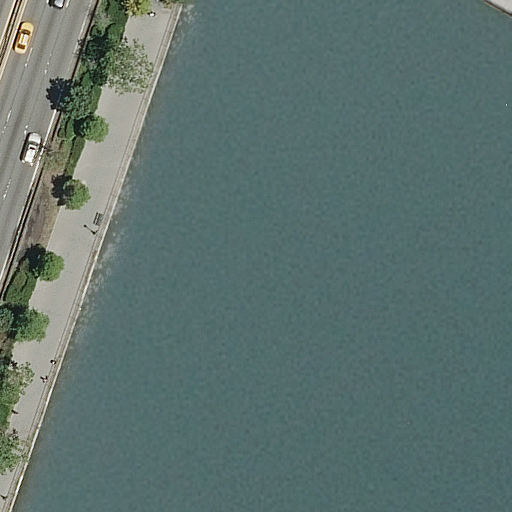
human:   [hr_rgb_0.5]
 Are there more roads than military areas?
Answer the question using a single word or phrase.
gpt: yes

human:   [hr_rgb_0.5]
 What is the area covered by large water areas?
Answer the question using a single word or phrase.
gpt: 8739m2

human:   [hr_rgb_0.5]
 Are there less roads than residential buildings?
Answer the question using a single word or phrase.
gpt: no

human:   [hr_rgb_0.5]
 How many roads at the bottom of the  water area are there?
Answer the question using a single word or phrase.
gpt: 0

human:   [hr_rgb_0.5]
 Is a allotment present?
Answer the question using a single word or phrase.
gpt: no

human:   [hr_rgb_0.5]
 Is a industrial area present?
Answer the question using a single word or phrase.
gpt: no

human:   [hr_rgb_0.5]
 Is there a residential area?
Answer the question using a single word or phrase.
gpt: no

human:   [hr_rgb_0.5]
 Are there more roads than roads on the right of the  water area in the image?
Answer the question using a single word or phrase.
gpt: yes

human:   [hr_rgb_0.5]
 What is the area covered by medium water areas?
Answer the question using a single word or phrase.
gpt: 0m2

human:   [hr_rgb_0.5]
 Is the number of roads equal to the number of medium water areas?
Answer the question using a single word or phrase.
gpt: no

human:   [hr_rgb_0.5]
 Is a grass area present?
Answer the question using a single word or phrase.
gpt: no

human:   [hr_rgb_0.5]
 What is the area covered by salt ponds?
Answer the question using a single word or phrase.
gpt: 0m2

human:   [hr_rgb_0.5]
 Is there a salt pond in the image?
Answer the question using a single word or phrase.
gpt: no

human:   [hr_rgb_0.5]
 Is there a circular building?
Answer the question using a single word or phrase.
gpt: no

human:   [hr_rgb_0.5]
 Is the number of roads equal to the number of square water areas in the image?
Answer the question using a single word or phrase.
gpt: no

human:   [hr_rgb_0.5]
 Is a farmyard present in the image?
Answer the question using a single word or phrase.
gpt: no

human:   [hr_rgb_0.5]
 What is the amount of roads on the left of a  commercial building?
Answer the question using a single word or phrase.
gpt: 0

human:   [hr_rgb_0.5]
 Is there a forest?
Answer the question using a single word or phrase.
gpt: no

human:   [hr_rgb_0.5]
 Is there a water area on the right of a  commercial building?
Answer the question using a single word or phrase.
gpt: no

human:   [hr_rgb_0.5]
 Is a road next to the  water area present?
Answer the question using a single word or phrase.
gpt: yes

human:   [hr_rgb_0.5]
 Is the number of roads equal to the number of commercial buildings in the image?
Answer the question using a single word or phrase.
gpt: no

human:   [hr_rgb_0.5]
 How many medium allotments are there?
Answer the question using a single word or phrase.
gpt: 0

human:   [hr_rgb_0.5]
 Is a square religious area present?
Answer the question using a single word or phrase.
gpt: no

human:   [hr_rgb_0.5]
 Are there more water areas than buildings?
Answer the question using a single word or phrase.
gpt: yes

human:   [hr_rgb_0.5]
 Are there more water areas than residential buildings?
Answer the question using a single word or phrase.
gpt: yes

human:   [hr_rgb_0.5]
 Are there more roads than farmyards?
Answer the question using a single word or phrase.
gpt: yes

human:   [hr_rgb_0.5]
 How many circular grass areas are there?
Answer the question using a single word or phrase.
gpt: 0

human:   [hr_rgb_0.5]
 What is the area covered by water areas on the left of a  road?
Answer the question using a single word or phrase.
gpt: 0m2

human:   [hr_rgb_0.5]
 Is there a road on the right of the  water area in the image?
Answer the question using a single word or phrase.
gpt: no

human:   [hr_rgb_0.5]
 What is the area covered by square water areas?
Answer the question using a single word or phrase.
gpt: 0m2

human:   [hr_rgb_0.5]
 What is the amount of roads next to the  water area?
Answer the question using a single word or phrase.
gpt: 2

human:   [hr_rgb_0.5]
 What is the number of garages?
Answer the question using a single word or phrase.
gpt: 0

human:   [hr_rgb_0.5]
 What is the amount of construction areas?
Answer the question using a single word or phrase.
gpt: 0

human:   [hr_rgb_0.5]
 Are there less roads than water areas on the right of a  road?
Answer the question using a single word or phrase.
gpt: no

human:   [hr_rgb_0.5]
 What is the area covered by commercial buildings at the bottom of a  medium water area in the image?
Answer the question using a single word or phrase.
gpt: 0m2

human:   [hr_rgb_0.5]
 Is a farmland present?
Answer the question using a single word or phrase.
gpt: no